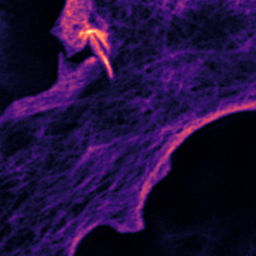
Label: Super-resolution F-actin image